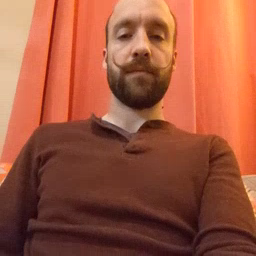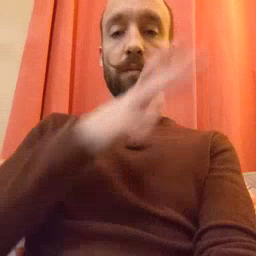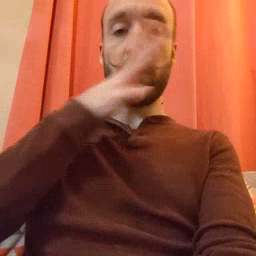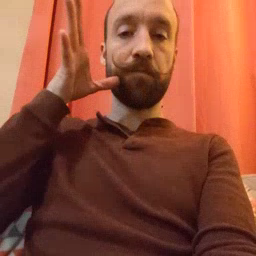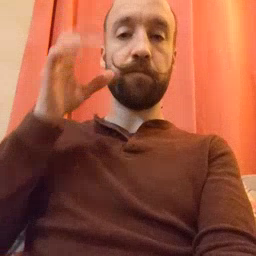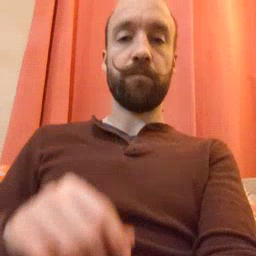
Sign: farm